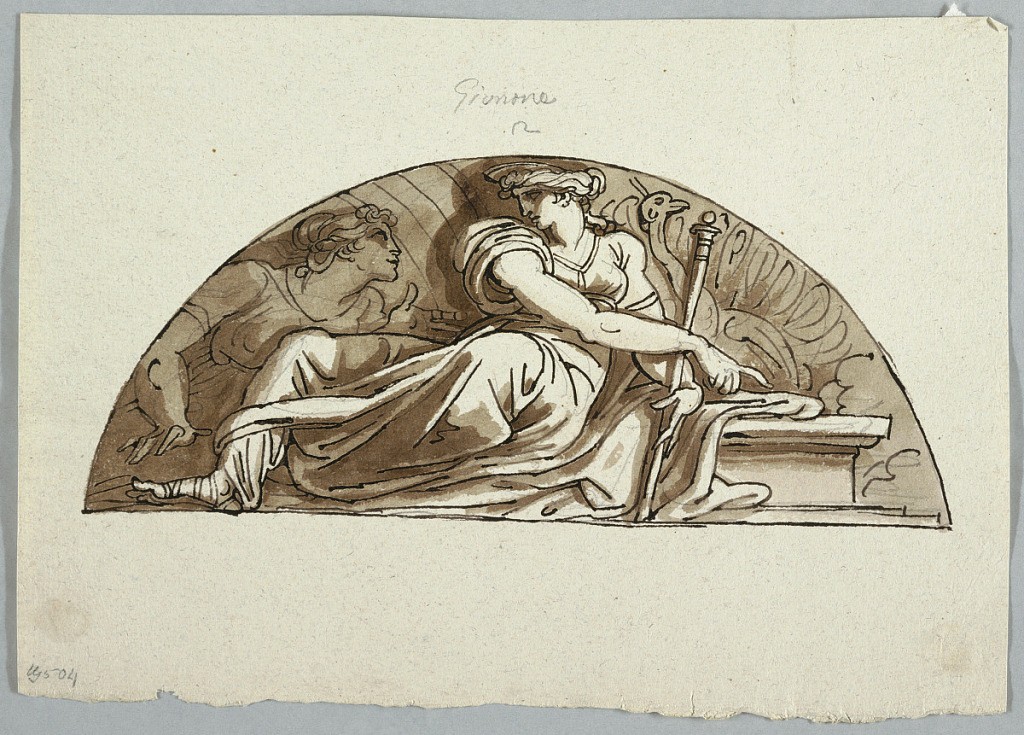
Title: Drawing
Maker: Felice Giani, Italian, 1758–1823
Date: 1810-1822
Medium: Pencil. Pen, ink. Brush, bistre. Rough greyish paper
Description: Horizontal rectangle. She is shown sitting and pointing with the right forefinger toward right as she addresses herself to a girl whose upper part is shown at left. The peacock is in the background at right.